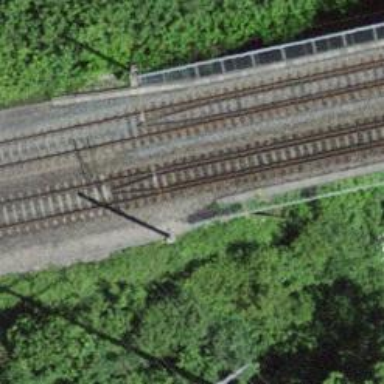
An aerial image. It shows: Single-track railway bridge with electrified contact line.